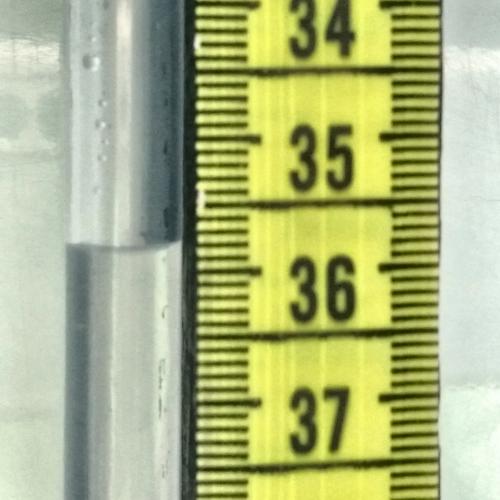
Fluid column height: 35.8 cm